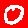
Digit: 0